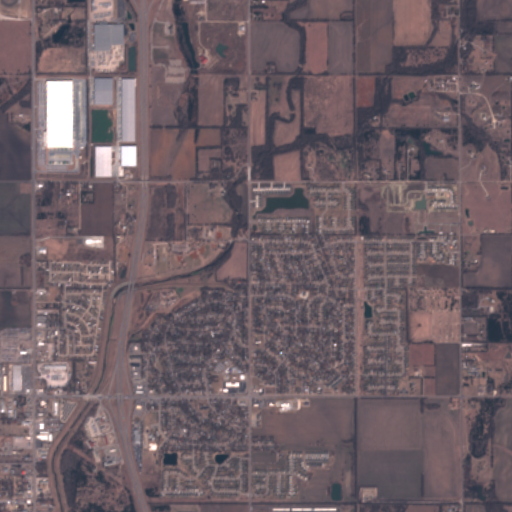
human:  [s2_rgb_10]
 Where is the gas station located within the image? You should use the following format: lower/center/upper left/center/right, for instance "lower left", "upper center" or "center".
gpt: The gas station is located in the lower left of the image.
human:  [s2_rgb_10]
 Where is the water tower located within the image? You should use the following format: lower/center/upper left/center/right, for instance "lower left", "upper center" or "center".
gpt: The water tower is located in the lower center of the image.
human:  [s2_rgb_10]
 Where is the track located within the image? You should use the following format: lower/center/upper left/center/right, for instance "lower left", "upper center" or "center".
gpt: There is no track in the image.